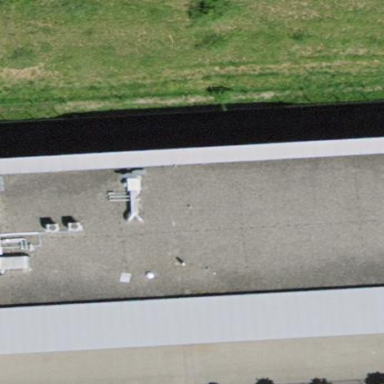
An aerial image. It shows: Industrial building.